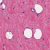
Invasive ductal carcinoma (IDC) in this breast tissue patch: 0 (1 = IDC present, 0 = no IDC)